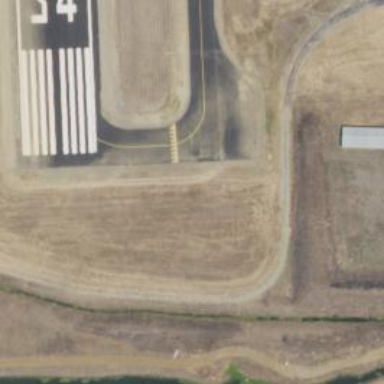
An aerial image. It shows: Image of taxiway at airport.